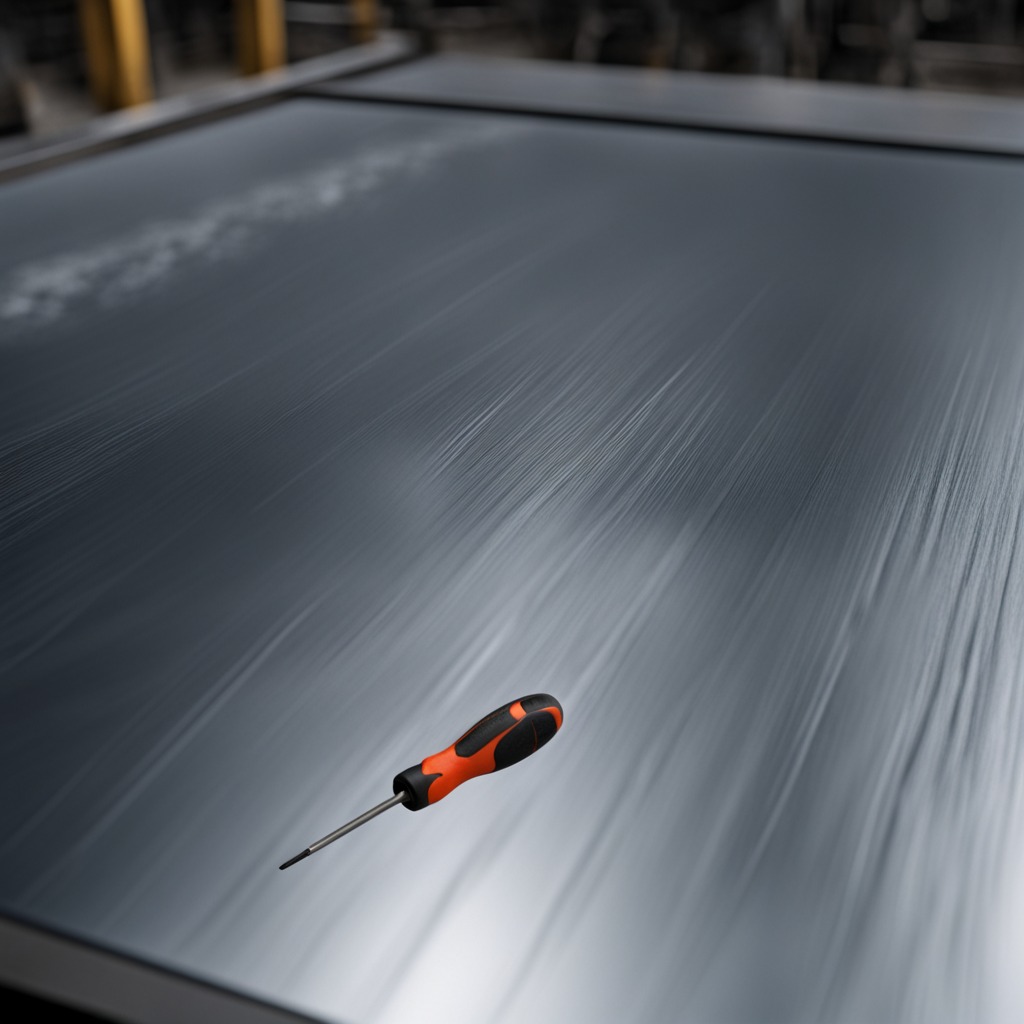
A screwdriver is lying on the cold steel table in a mining workshop.